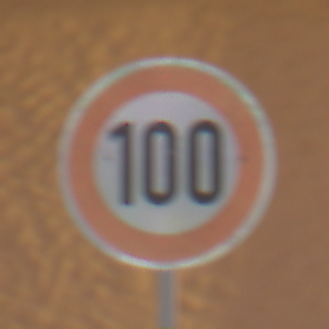
Verkehrszeichen: Geschwindigkeit100
Umgebung: Outdoor, Urban
Tageszeit: Night
Wetter: Clear
Licht: Artificial
Jahreszeit: NotSpecified
Kontrast: HighContrast